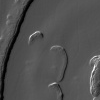
Atmospheric dust classification: not_dusty